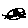
Label: cat